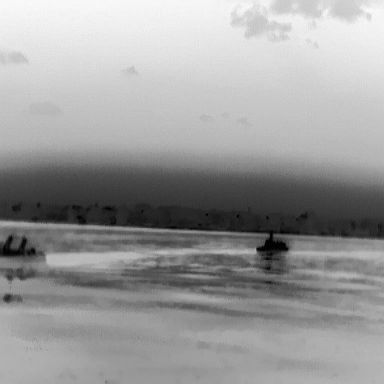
There are two objects shown in the infrared image, including a canoe, and a warship.